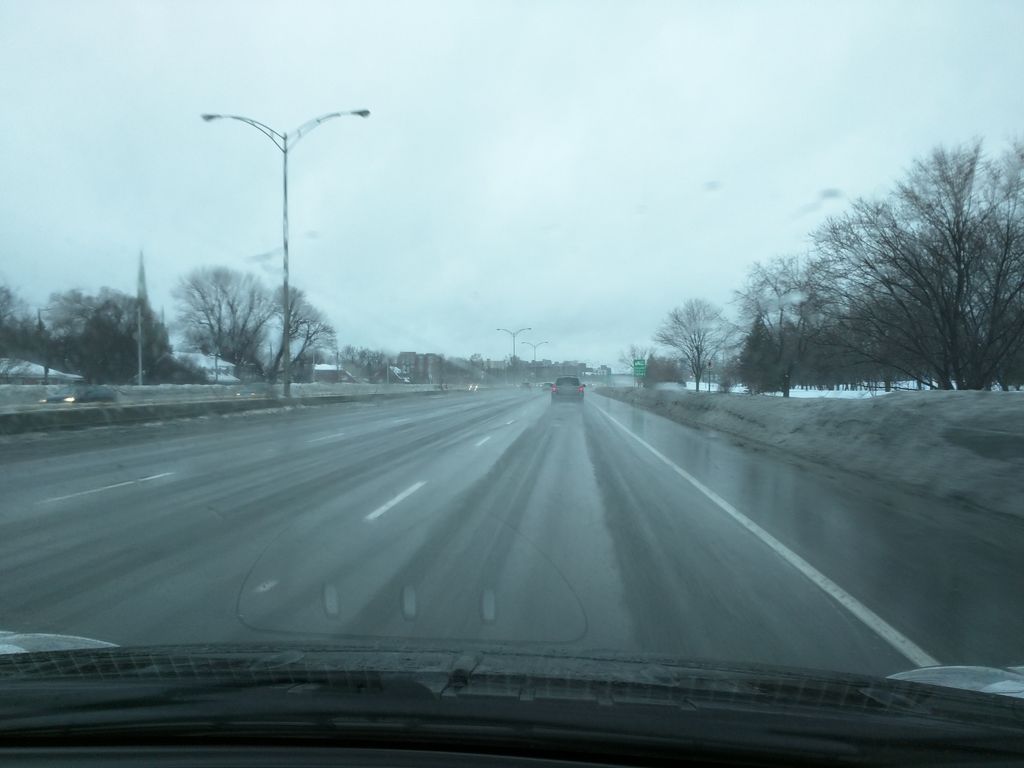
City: montreal